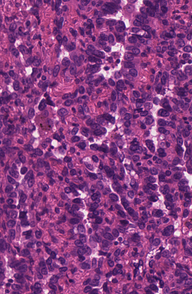
Tumor epithelial tissue: yes
Tumor-associated stroma tissue: no
Normal tissue: no